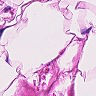
Metastatic tissue present: no